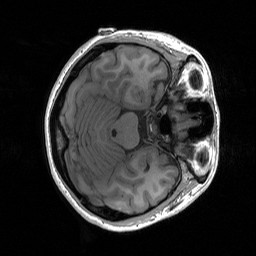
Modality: T1w
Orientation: axial
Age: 21
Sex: female
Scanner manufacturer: siemens
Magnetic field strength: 3 T
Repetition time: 1.9 s
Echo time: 0.00252 s